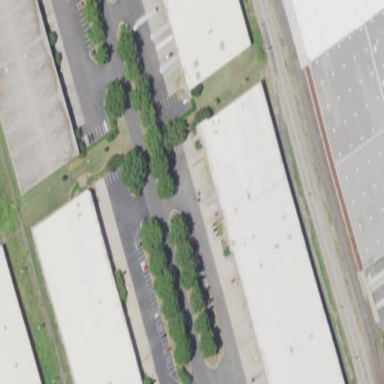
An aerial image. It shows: Warehouse.